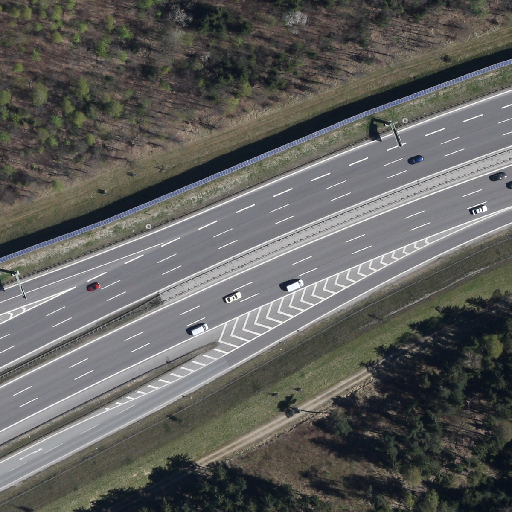
Referring expression: vehicle driving on the road